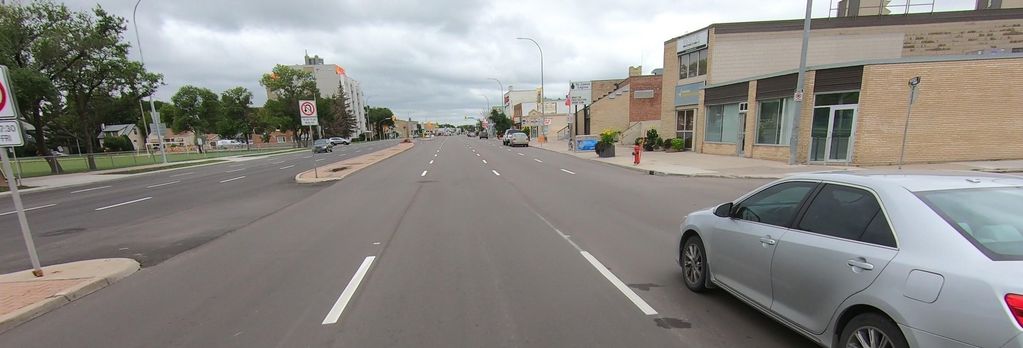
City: winnipeg